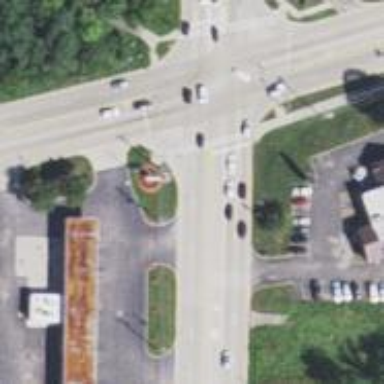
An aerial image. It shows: Crossing road.